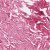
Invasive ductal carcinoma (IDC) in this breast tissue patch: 0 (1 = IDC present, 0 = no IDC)